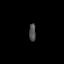
Tissue: skin
Cell type: Epithelial cells
Senescence score: 0.236
Nuclear area (px): 114
Mean DAPI intensity: 79.307